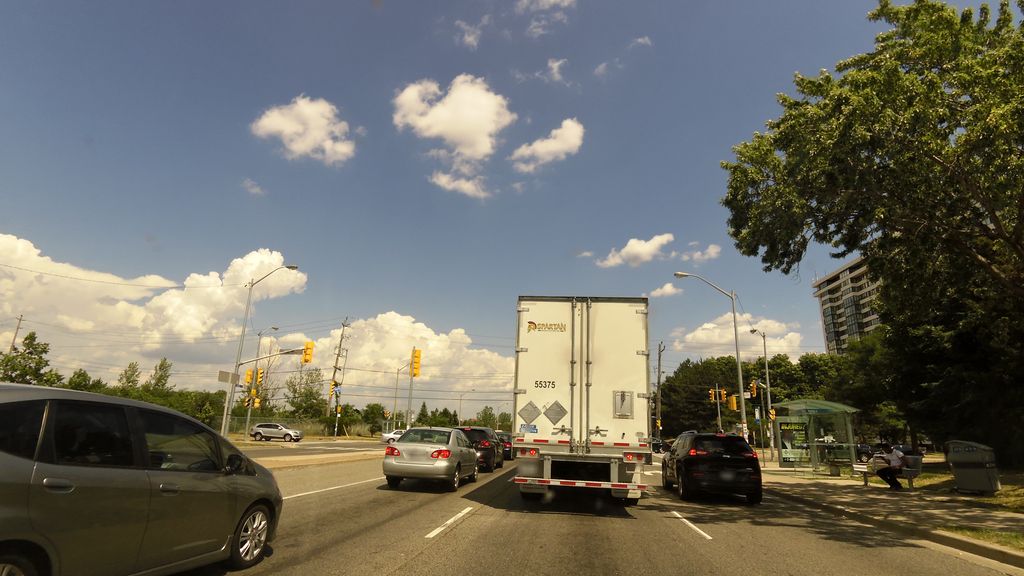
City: toronto